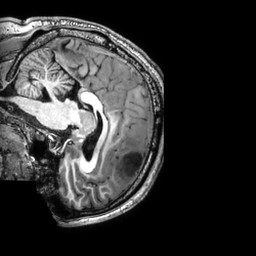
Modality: T1w
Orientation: sagittal
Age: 35
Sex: male
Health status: ill
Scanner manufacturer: philips
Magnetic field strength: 3 T
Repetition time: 0.008368 s
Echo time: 0.003845 s